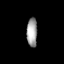
Tissue: prostate
Cell type: T cells
Senescence score: 0.34
Nuclear area (px): 300
Mean DAPI intensity: 159.317